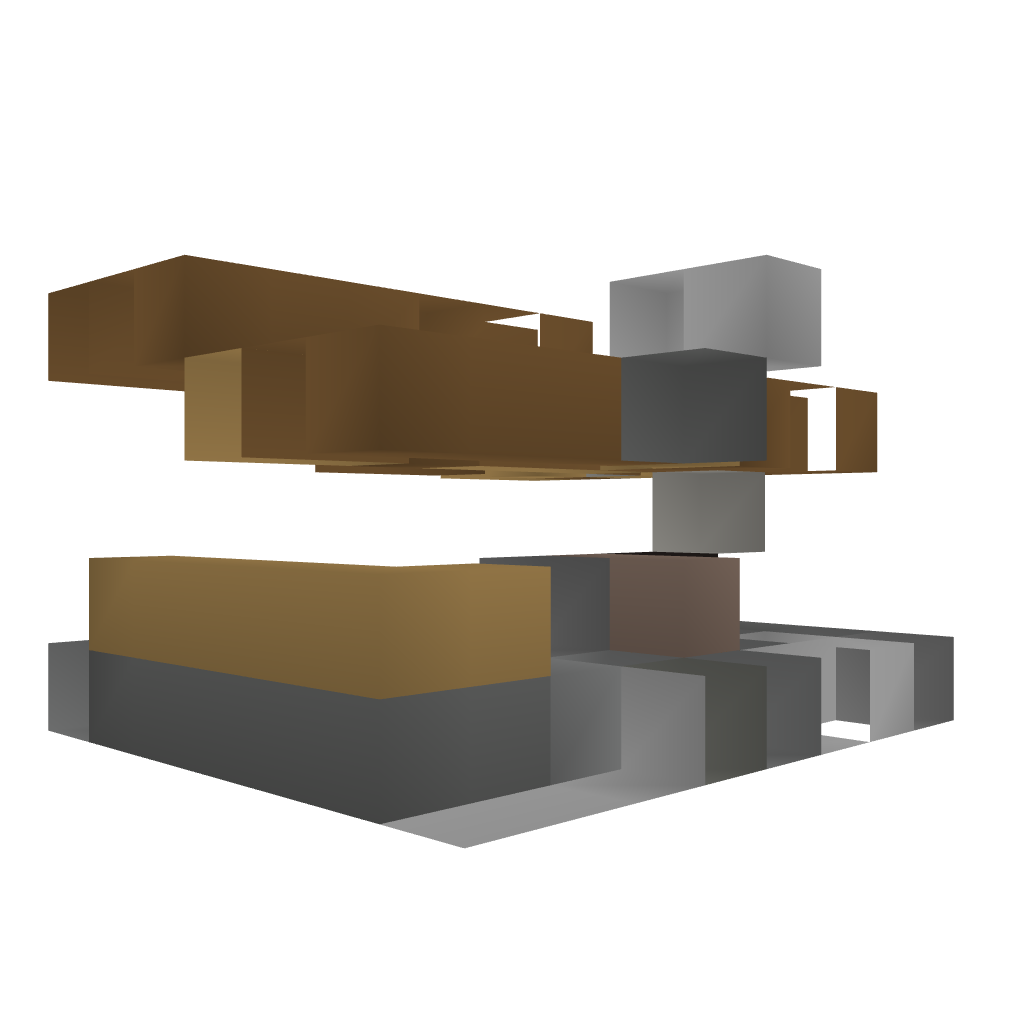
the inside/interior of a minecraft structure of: Small Villa